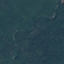
Land use / land cover: Forest